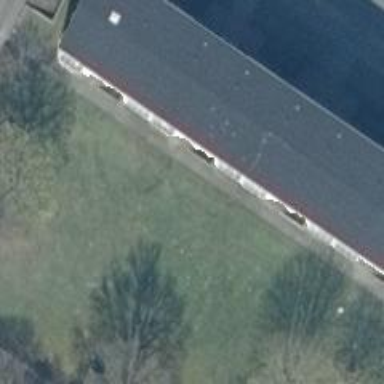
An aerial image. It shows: Apartment building with flat roof.